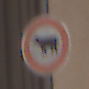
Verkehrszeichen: VerbotViehtrieb
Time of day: Midday
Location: Outdoor (Urban)
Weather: PartlyCloudy
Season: NotSpecified
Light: Natural